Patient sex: F
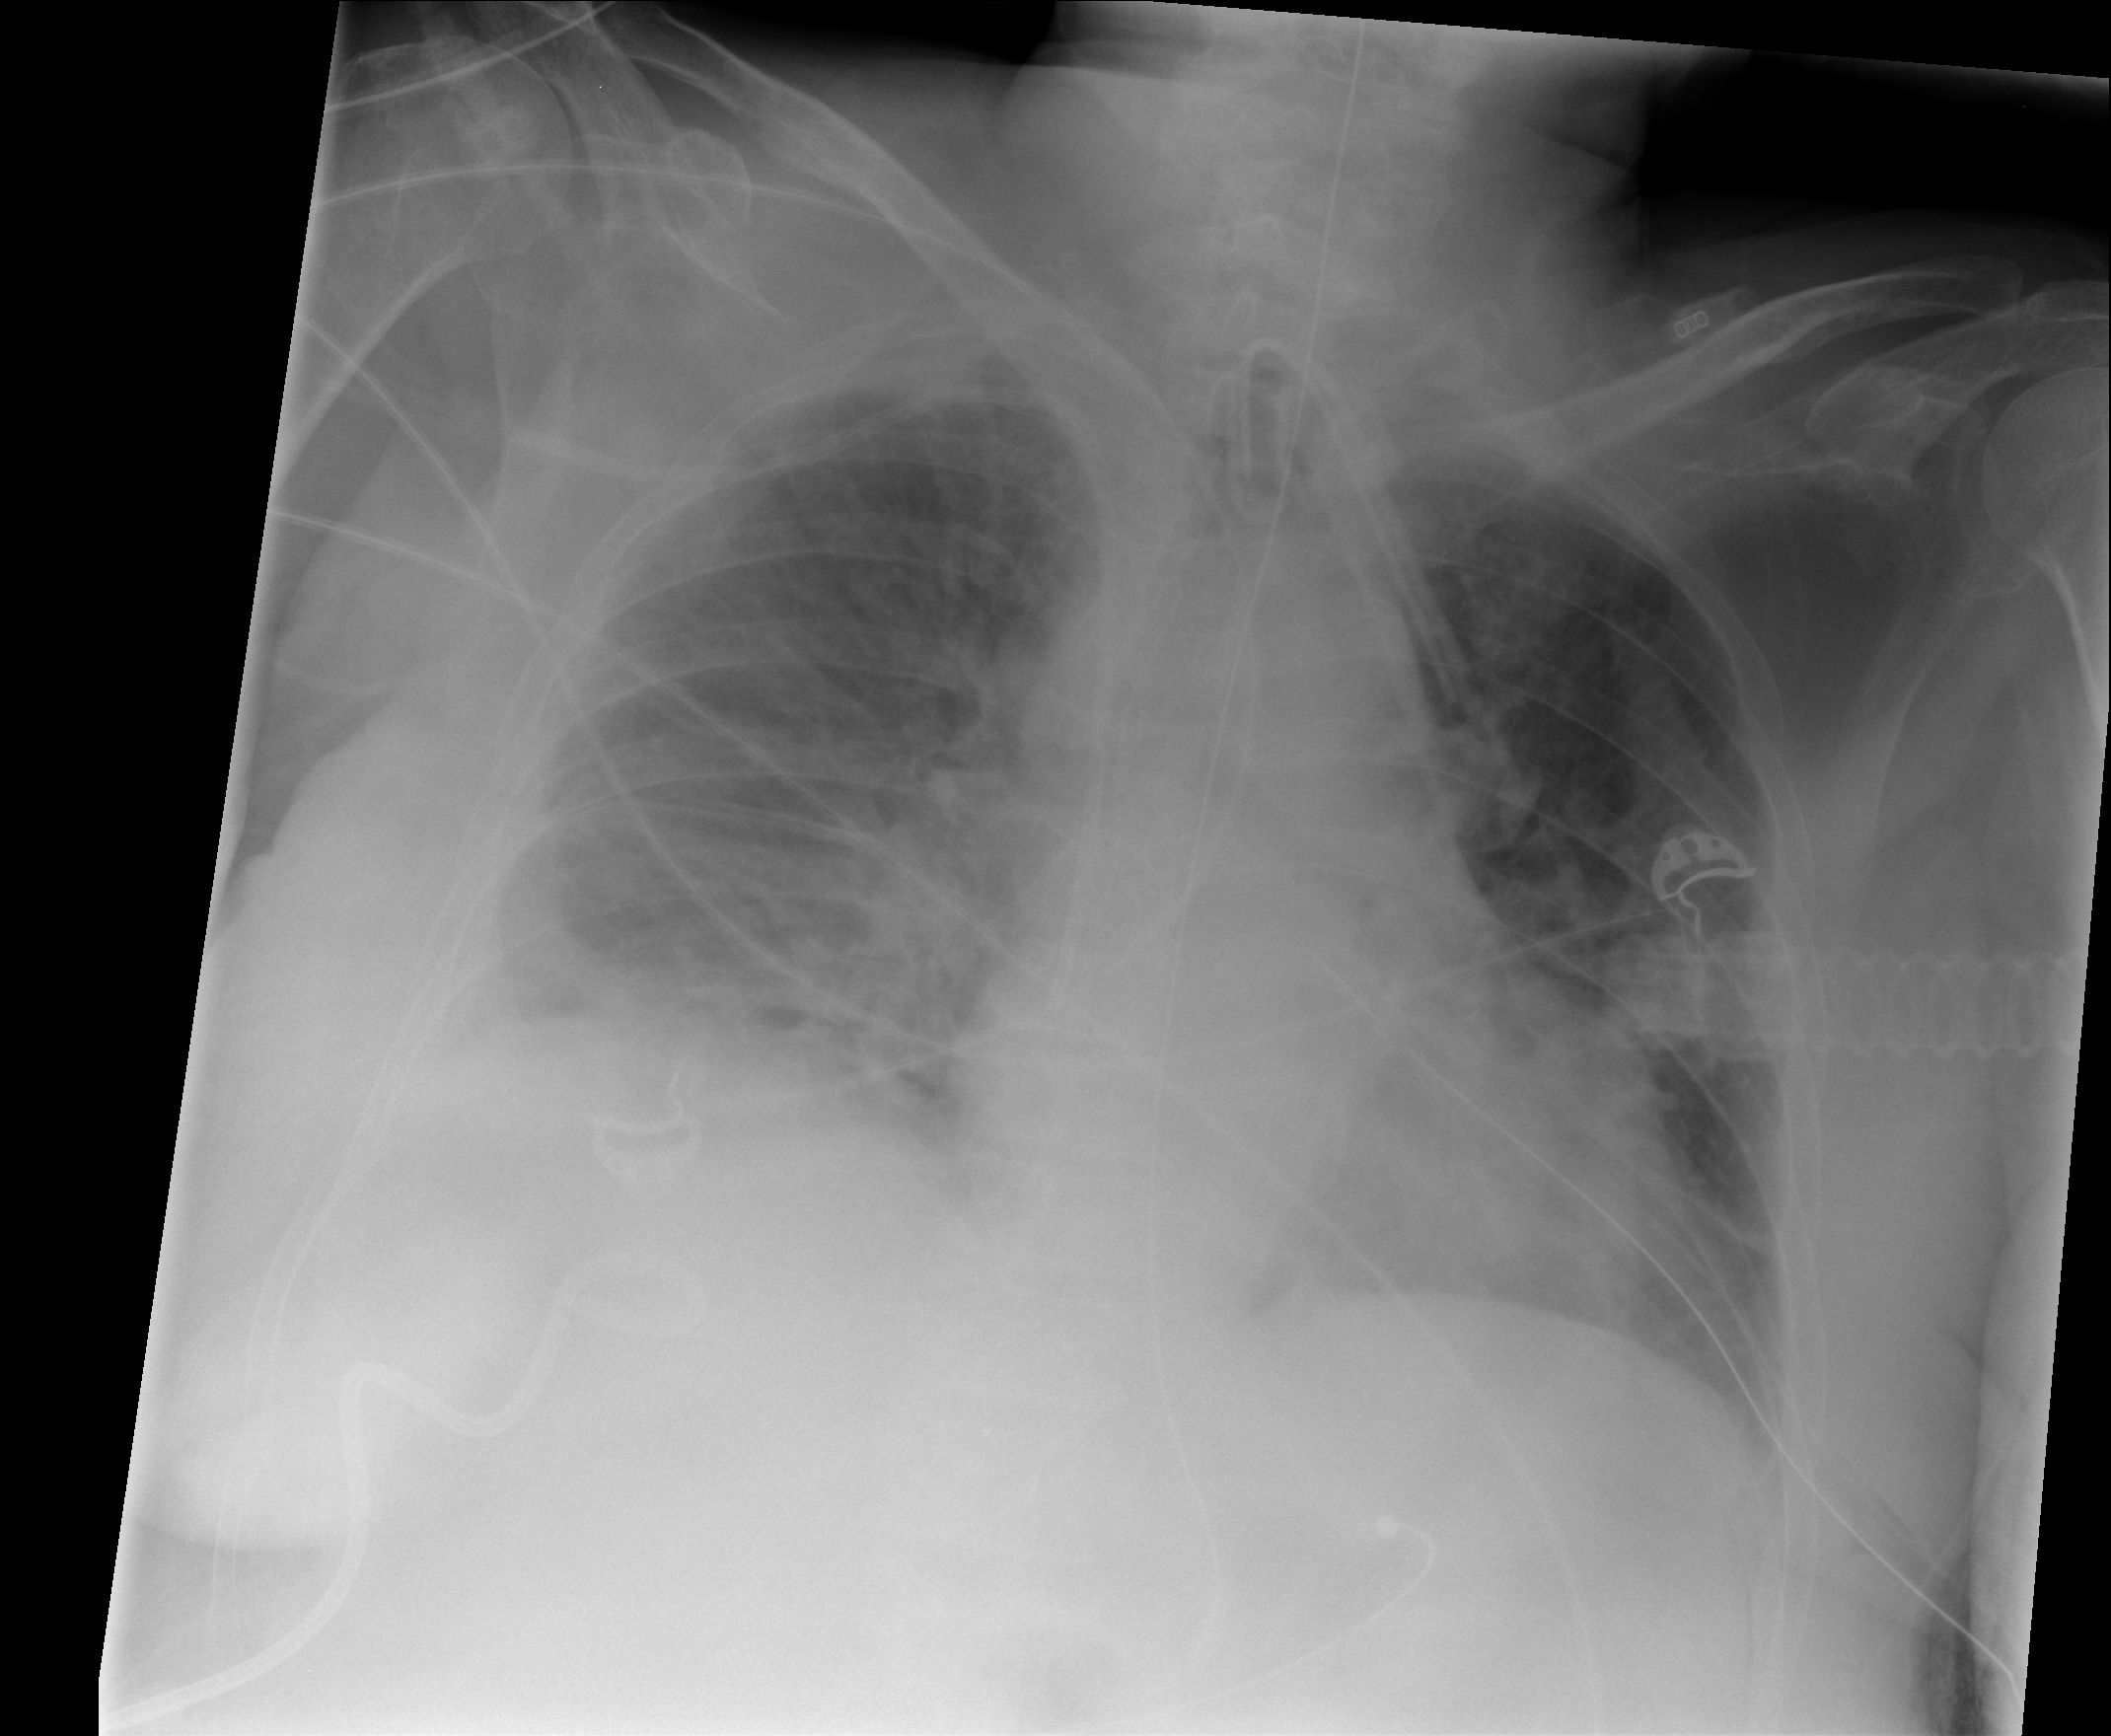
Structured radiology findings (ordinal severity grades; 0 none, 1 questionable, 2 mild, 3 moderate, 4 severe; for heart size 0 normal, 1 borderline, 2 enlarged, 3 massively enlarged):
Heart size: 0
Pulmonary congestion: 2
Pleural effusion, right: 2
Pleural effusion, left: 0
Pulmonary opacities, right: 2
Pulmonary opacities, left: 2
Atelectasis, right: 2
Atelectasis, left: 0